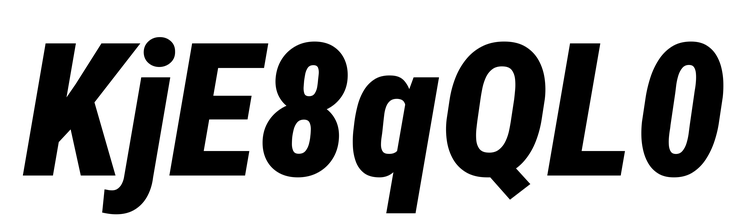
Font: Roboto-Italic_Condensed_Black_Italic